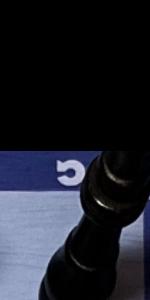
Label: King_Black